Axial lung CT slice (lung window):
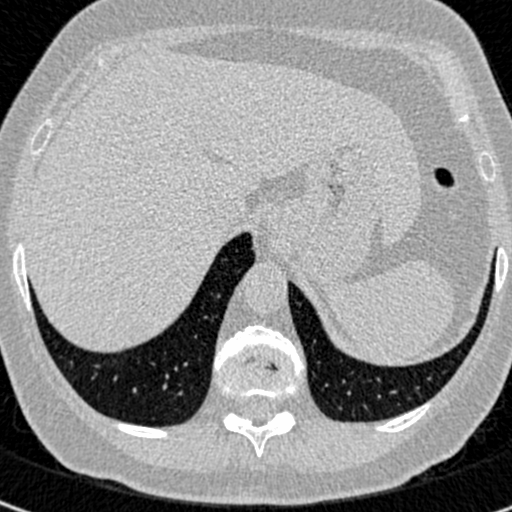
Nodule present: no